Field crop: maize
Growth stage: 1
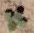
Species: chenopodium